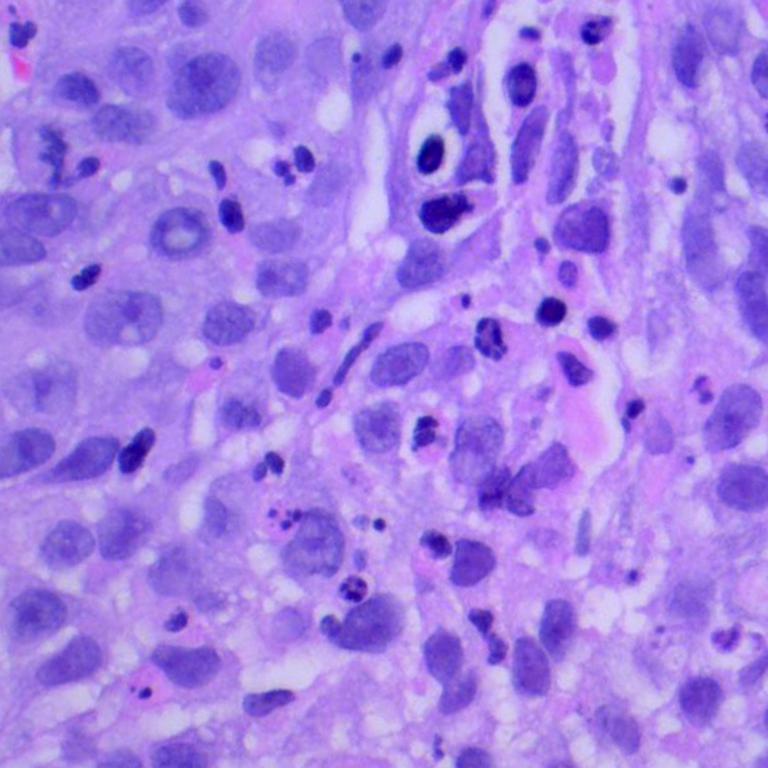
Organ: lung
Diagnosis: squamous carcinomas